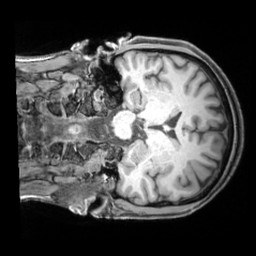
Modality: T1w
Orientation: coronal
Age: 56
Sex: female
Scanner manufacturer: siemens
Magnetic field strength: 3 T
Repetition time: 1.97 s
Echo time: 0.00206 s